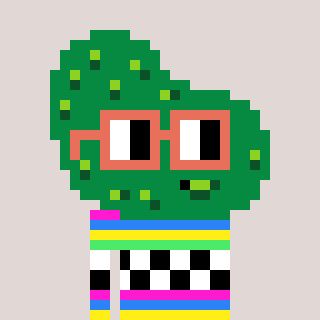
a pixel art character with square orange glasses, a pickle-shaped head and a orange-colored body on a warm background